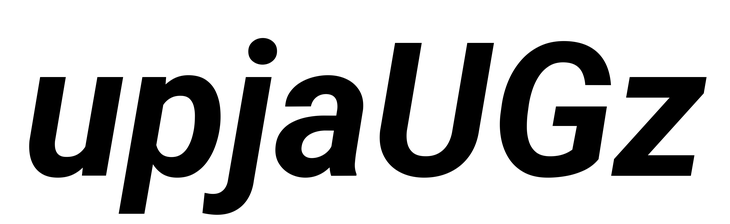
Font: Roboto-Italic_Bold_Italic